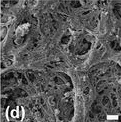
Computed tomography and scanning electron microscopic (SEM) images. And segmental artery.
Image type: pathology (h&e)